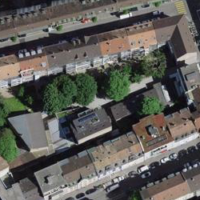
EUNIS habitat code: 54
Species observed at this site:
Cameraria ohridella